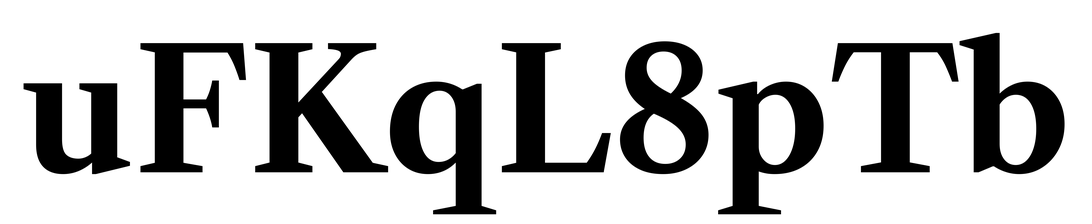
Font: LibreCaslonText_Bold